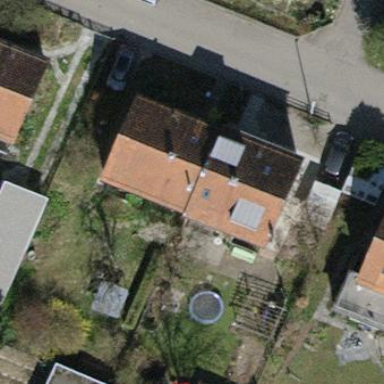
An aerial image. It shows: Simple house.